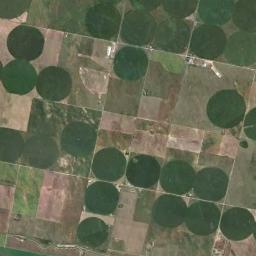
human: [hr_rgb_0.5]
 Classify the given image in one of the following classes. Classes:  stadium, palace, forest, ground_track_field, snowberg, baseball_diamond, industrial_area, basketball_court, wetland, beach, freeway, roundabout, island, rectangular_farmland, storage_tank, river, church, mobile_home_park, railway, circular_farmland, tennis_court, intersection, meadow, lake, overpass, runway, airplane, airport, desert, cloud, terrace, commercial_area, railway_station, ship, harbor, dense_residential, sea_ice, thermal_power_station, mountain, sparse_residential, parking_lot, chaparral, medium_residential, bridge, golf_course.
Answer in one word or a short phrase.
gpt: circular_farmland